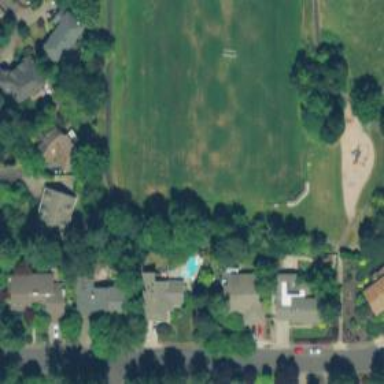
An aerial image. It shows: Lacrosse pitch for leisure land.